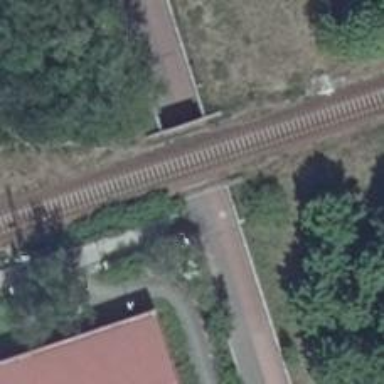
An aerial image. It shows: Railway bridge with electrified contact lines.